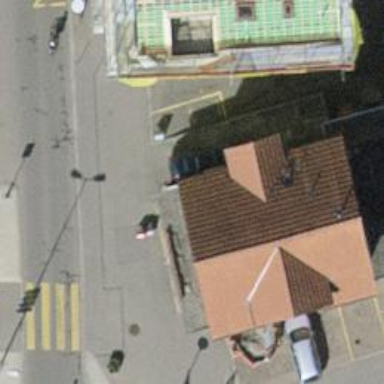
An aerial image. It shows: Fast food establishment.